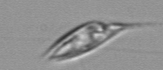
Label: Chrysochromulina_lanceolata